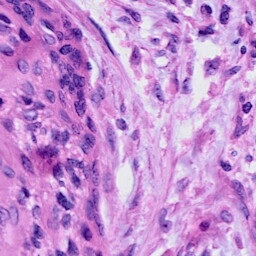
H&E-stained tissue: Cervix